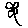
Label: flower